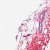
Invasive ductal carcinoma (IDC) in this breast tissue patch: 0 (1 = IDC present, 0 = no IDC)